Question: I got an problem trying to resize the controls, could someone point out where needs correction for a tidy controls stack up?
i.e. the TextCtrl boxes should be standard default sizes.
and The Read & Set buttons to be stacked just right below the TextCtrl boxes.

Here's my code:
'''
class AVMCPanel(wx.Panel):
def __init__(self, parent):
wx.Panel.__init__(self, parent, -1)
#create the grouping box and sizer for the outline
self.box = wx.StaticBox(self, -1, "AVMC CONTROL PANEL")
self.bsizer = wx.StaticBoxSizer(self.box, wx.VERTICAL)
#create the sizer and place controls within box
self.gbs = wx.GridBagSizer(5,5)
self.sampleList = ['zero', 'one', 'two', 'three', 'four'] #temp list items
self.t1 = wx.StaticText(self, label="Power Rail to margin:")
self.lb1 = wx.ListBox(self, 1, (100, 50), (150, 120), self.sampleList, wx.LB_SINGLE)
self.t2 = wx.StaticText(self, label="Read Voltage:")
self.t3 = wx.StaticText(self, label="Set Voltage:")
self.read_btn = wx.Button(self, 1, " Read ", (-1,-1) )
self.set_btn = wx.Button(self, 1, " Set ", (-1,-1))
self.rtext = wx.TextCtrl(self, 1, "", size=(80, -1), style=wx.ALL)
self.stext = wx.TextCtrl(self, 1, "", size=(80, -1), style=wx.ALL)
self.gbs.Add(self.t1, (0,0))
self.gbs.Add(self.lb1, (1,0))
self.gbs.Add(self.t2, (0,5))
self.gbs.Add(self.t3, (0,10))
self.gbs.Add(self.read_btn, (2,5))
self.gbs.Add(self.set_btn, (2,10))
self.gbs.Add(self.rtext, (1,5))
self.gbs.Add(self.stext, (1,10))
#Place the control inside group box
self.bsizer.Add(self.gbs, 0, flag=wx.ALL, border=5)
#Place the static group box sizer within the border frame
#Creating a border that the static box will sit inside
self.border = wx.BoxSizer()
self.border.Add(self.bsizer, 1000, wx.ALL, 10)
self.SetSizer(self.border)
'''
Thanks.
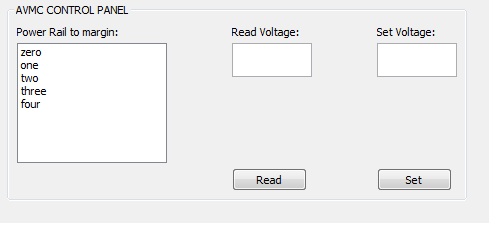
Answer: In the following code:
'''
self.rtext = wx.TextCtrl(self, 1, "", size=(80, -1), style=wx.ALL)
self.stext = wx.TextCtrl(self, 1, "", size=(80, -1), style=wx.ALL)
'''
You are using a Sizer flag on a TextCtrl. Remove this to prevent the TextCtrl from being vertically taller.
Your buttons are going down because the ListBox is widening the row above it. Make the ListBox span over two rows with the following:
'''
self.gbs.Add(self.lb1, (1,0), span=wx.GBSpan(2,1))
'''